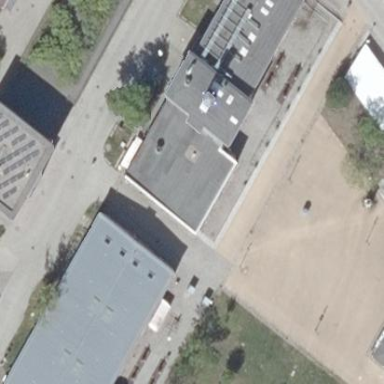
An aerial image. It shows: Industrial building with flat roof made of tar paper. The building is red in color.